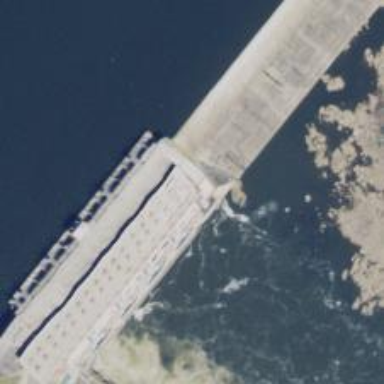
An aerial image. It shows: Hydro power generator using the water-storage method.